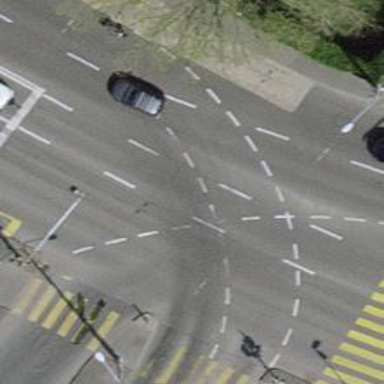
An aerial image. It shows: Road with traffic signals.